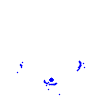
Particle: proton